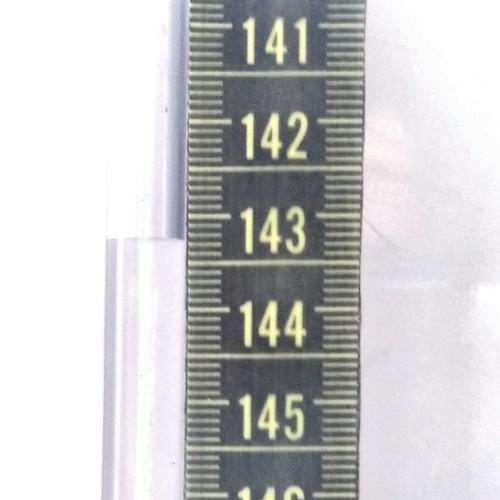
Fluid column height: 143.3 cm